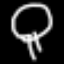
Label: mushroom